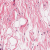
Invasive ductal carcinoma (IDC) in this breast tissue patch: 0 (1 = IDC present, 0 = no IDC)